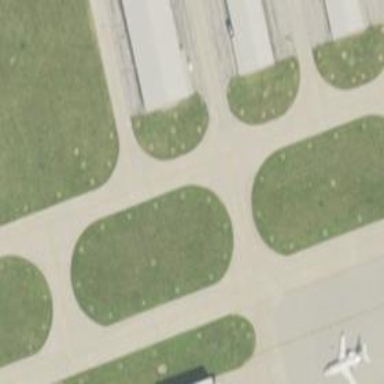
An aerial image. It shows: Image of taxiway at airport.